Question: I'm doing everything just like in the instruction.
Class Fonts.hx
'''
import flash.text.Font;
@:font("assets/fonts/OPENSANS-REGULAR_0.TTF") class OpenSansFont extends Font { }
class Fonts
{
public static inline var OPEN_SANS_PATH = "assets/fonts/OPENSANS-REGULAR_0.TTF";
public static inline var OPEN_SANS_FONTNAME = "OPENSANS-REGULAR_0.TTF";
public function new()
{
Font.registerFont(OpenSansFont);
}
}
'''
But when I try create TextFormat with this:
'''
var tf:TextFormat;
var openSans:Font = Assets.getFont(Fonts.OPEN_SANS_PATH);
tf = new TextFormat(openSans.fontName);
'''
I catch this error:
> Assets.hx:257: [openfl.Assets] There is no Font asset with an ID of
"assets/fonts/OPENSANS-REGULAR_0.TTF"
What am I doing wrong?
My project structure:

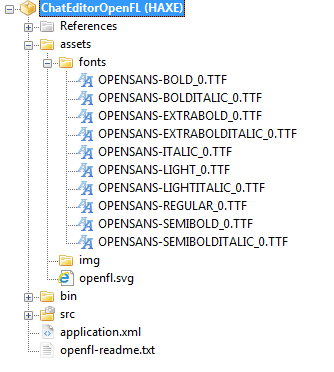
Answer: You can't use 'openfl.Assets' for Assets embedded via '@:font' / '@:bitmap' etc.
You should use the font's name for the 'TextFormat' constructor. I assume you've already tried that, seeing how there's an 'OPEN_SANS_FONTNAME' variable. However, that's not the , just its .
On Windows, you should be able to find out the name by double-clicking on the font (right under the print / install buttons).
Alternatively, this should work as well:
'''
import flash.text.Font;
@:font("assets/fonts/OPENSANS-REGULAR_0.TTF") class OpenSansFont extends Font { }
class Fonts
{
public static var OPEN_SANS_FONTNAME;
public function new()
{
Font.registerFont(OpenSansFont);
OPEN_SANS_FONTNAME = new OpenSansFont().fontName;
}
}
'''